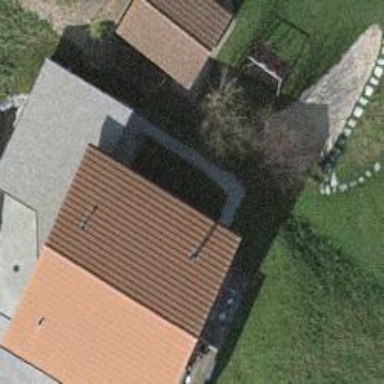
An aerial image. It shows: Building with roof made of roof tiles.